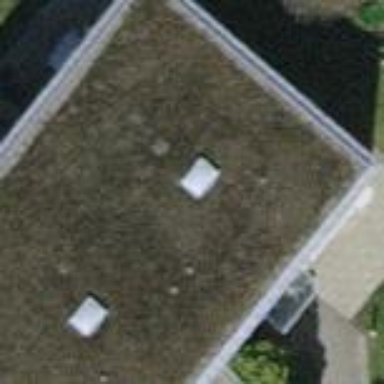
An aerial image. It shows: Semi-detached house with flat roof.